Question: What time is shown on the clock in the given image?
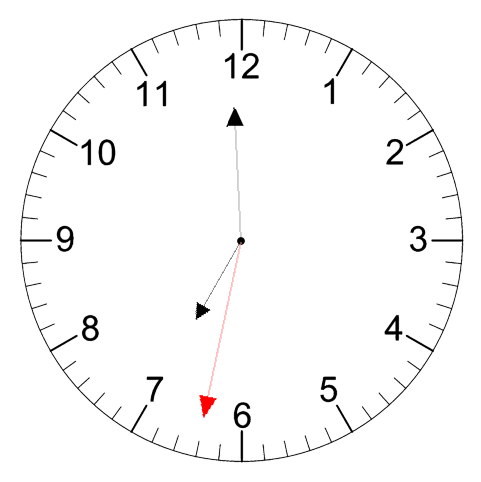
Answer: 06:59:32